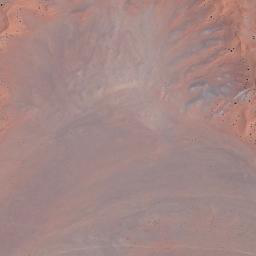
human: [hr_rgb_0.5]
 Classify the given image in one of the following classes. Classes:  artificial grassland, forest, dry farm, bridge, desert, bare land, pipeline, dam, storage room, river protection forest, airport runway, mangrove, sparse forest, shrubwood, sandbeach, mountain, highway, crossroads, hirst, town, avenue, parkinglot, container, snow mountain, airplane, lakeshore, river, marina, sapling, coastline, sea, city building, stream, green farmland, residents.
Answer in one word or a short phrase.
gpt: desert